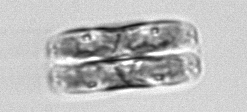
Label: pennate_morphotype1